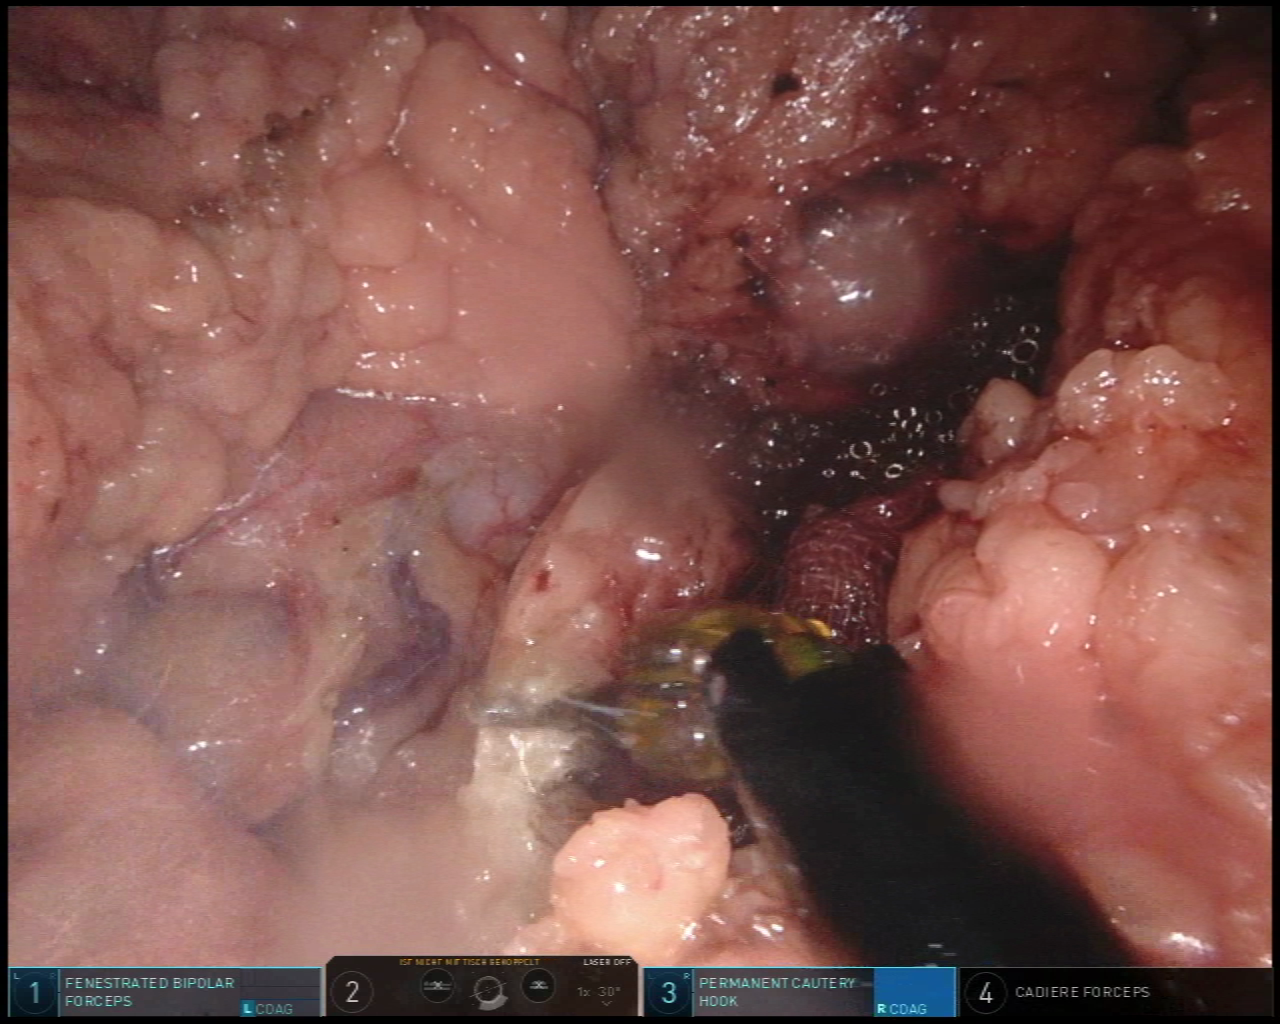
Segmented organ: stomach
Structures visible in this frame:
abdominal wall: no
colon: no
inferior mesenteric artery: no
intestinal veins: no
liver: no
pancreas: no
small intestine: no
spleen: no
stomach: yes
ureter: no
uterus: no
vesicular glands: no